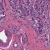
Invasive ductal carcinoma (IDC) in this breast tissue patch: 0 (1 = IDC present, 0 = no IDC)